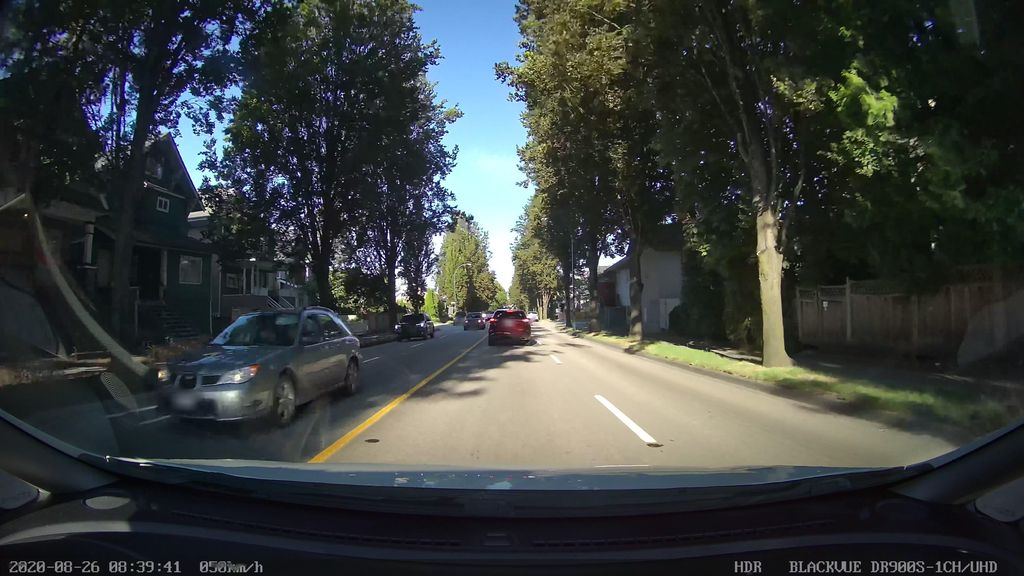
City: vancouver